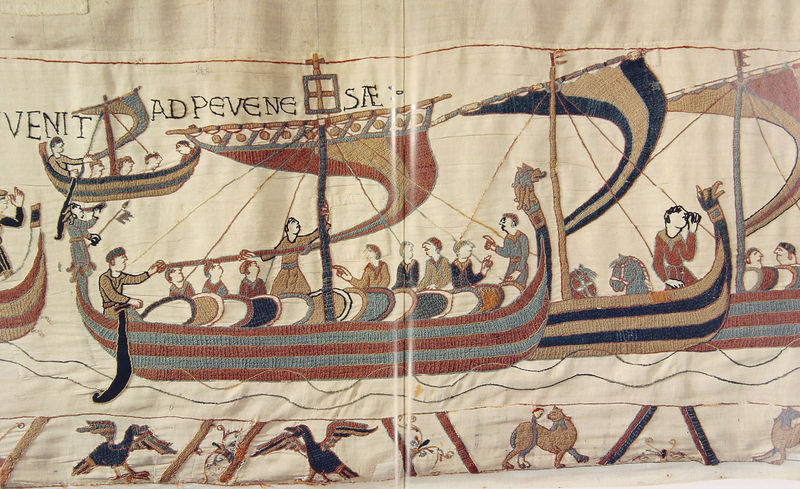
Titel: Teppich von Bayeux
Institution: Bayeux, Städtisches Museum
Schlagwörter: blau, hund, rot, tuch, teppich, vögel, gold, stickerei, stoff, boote, pferde, ruder, schiff, schiffe, segel, wellen, papier, enten, masten, schlacht, gobelin, faden, nadel, katze, schild, kreuz, löwen, bateaux, gestickt, wikinger, voile, broderie, schilde, überfahrt, william, oiseau, galeere, eroberer, oiseaux, soldats, tapisserie, couture, bouclier, soldat, bateau, armée, fil, guerrier, galeeren, galeren, bayeux, hastings, normannen, guerriers, wilhelm der eroberer, william the conquerer, boucliers, aiguille, fil aiguille, drakar, soldatas